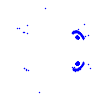
Particle: electron